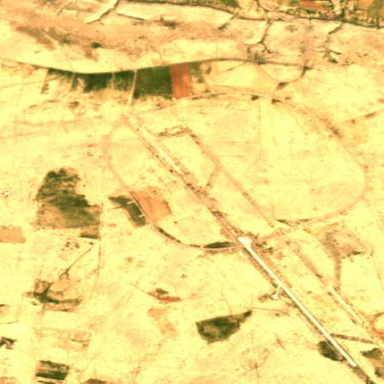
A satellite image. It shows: Military airfield located within aerodrome.